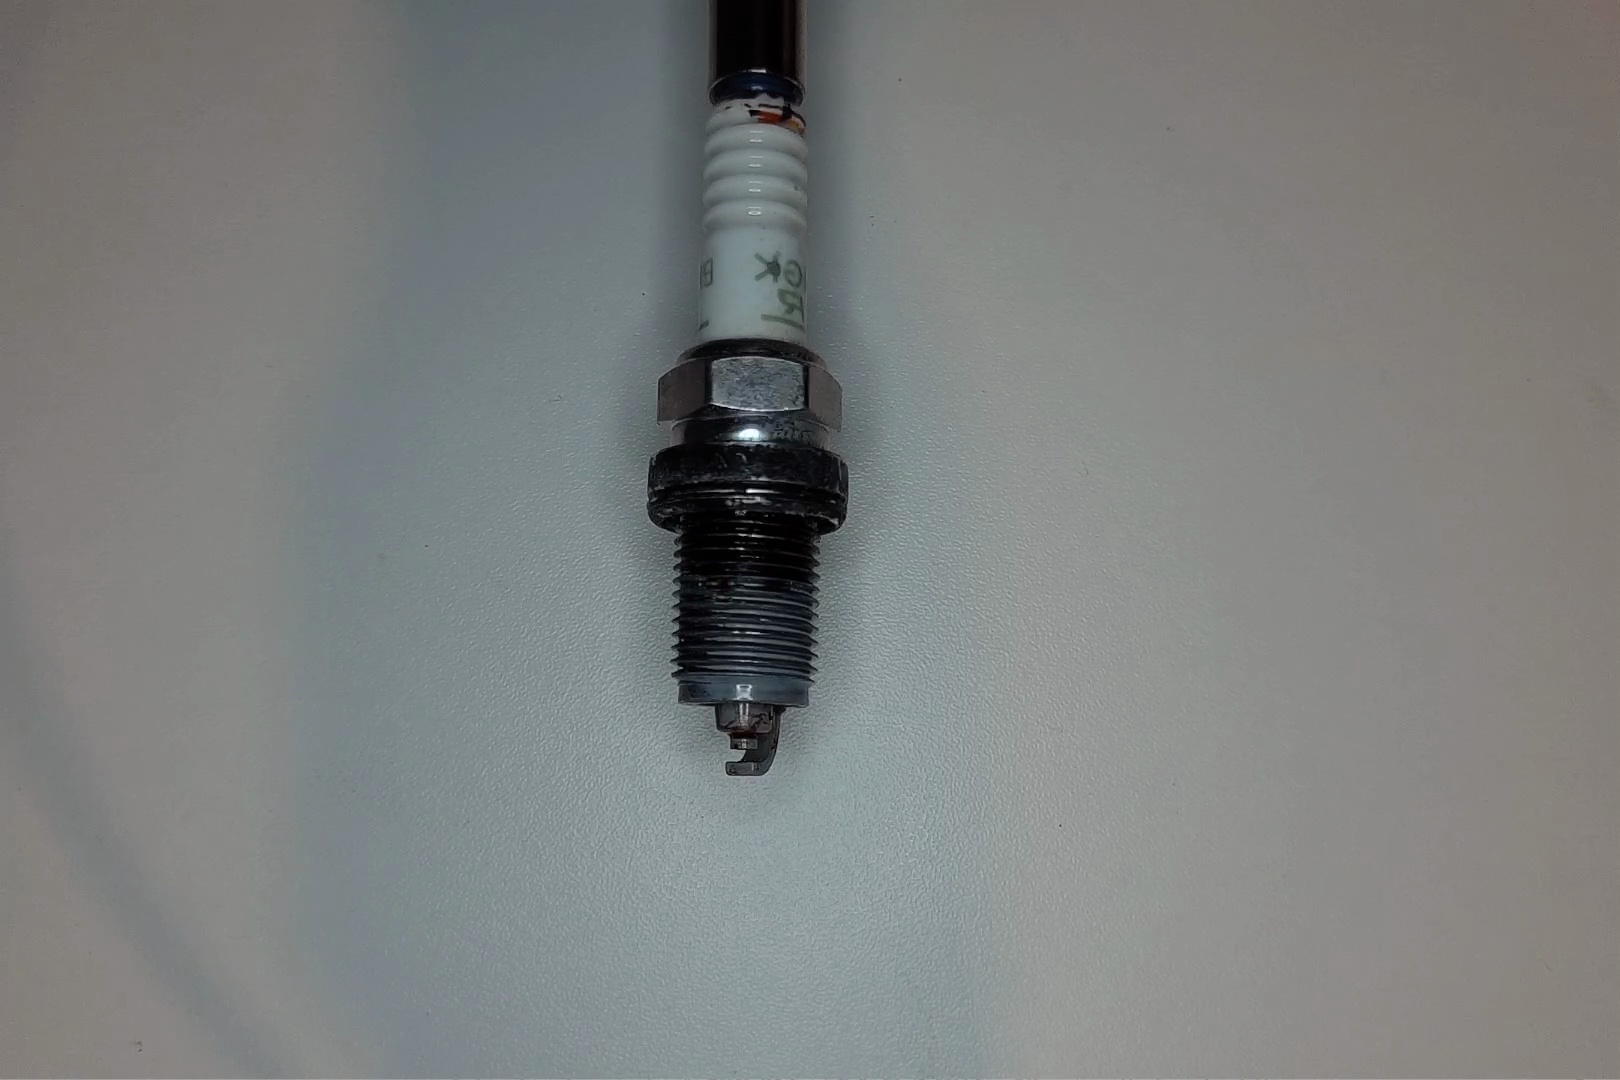
Label: anomaly